Question: I am trying to configure my TFS Workflow with the 'ProcessParameterMetadataCollection'. I need a list of key value pairs.
Something like:

Then I want to iterate through the collection and invoke a separate workflow.
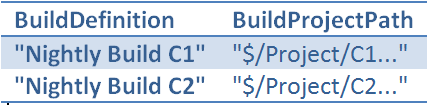
Answer: It is possible but a little cumbersome.
In a nutshell, you would need to:
1. Create a UITypeEditor capable of editing Dictionaries;
2. Deploy your UITypeEditor (adding its assembly to source control and configuring the Build Controller to download that assembly);
3. Create an Argument in your build process template of type Dictionary<string,string>;
4. Modify the Metadata argument to add a new entry representing the argument you created in step #3, configuring the Editor field with the UITypeEditor you created in step #1.
5. Modify your workflow to iterate over your dictionary as needed, using e.g. a For activity.
The hardest thing would be to create your Dictionary editor. Luckily it seems there is a good starting point: <URL>